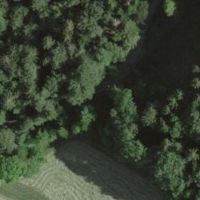
EUNIS habitat code: 44
Species observed at this site:
Mercurialis perennis